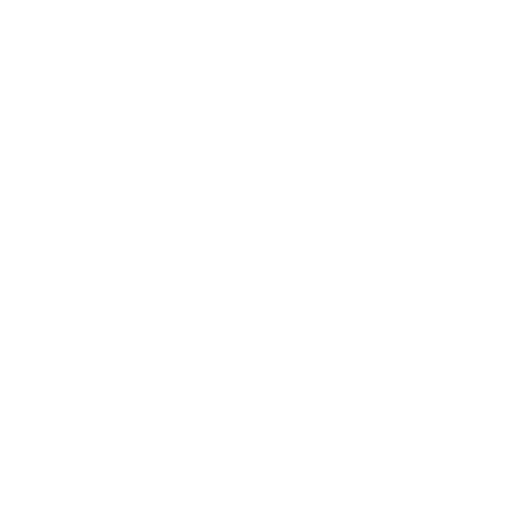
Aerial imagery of valley in Florida named Brushy Head containing woody wetlands, evergreen forest, and open development